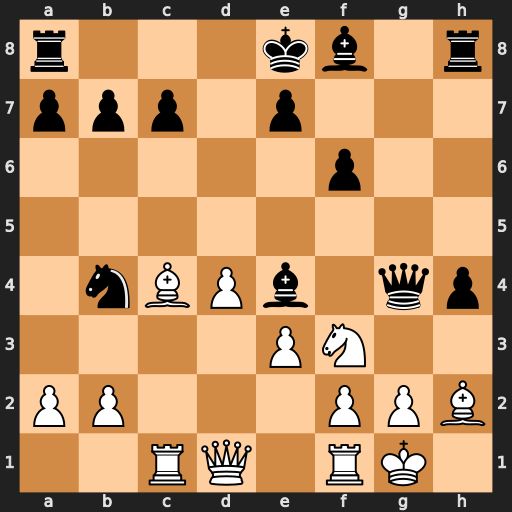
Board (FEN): r3kb1r/ppp1p3/5p2/8/1nBPb1qp/4PN2/PP3PPB/2RQ1RK1
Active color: w
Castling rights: kq
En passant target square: -
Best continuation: Bf7+ Kxf7 Ne5+ fxe5 Qxg4